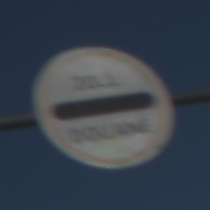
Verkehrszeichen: Zollstelle
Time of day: MorningAfternoon
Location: Outdoor (Nature)
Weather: Clear
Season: Autumn
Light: Natural